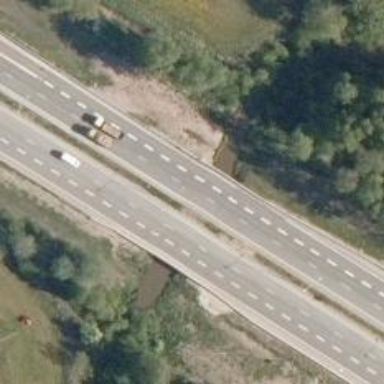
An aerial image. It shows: Asphalt bridge on motorway.